九年级 · 度量几何学
如图, $\triangle A O B$ 三个顶点的坐标分别为 $A(5,0), O(0,0), B(3,6)$, 以点 $O$ 为位似中心, 将 $\triangle A O B$ 缩小为原来的 $\frac{2}{3}$, 则点 $B$ 的对应点 $B^{\prime}$ 的坐标是 $\qquad$

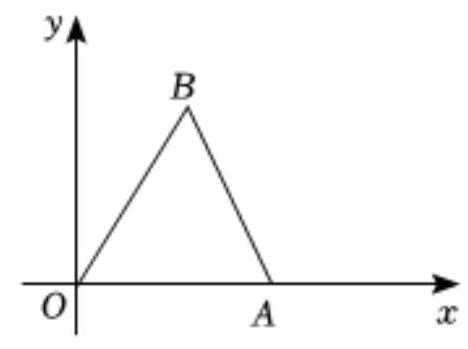
答案:  $(2,4)$ 或 $(-2,-4)$

解析: 解: $\because \triangle O A B \sim \triangle O A^{\prime} B^{\prime}$, 相似比为 $3: 2, B(3,6)$,

$\therefore B^{\prime}(2,4)$, 根据对称性可知, $\triangle O A^{\prime \prime} B^{\prime \prime}$ 在第三象限时, $B^{\prime \prime}(-2,-4)$,

$\therefore$ 满足条件的点 $B^{\prime}$ 的坐标为 $(2,4)$ 或 $(-2,-4)$.

故答案为: $(2,4)$ 或 $(-2,-4)$.

利用相似三角形的性质求解即可.

本题考查位似变换,相似三角形的性质等知识, 解题的关键是理解题意, 灵活运用所学知识解决问题,

注意一题多解.